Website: bh-photo
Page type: newsletter-management
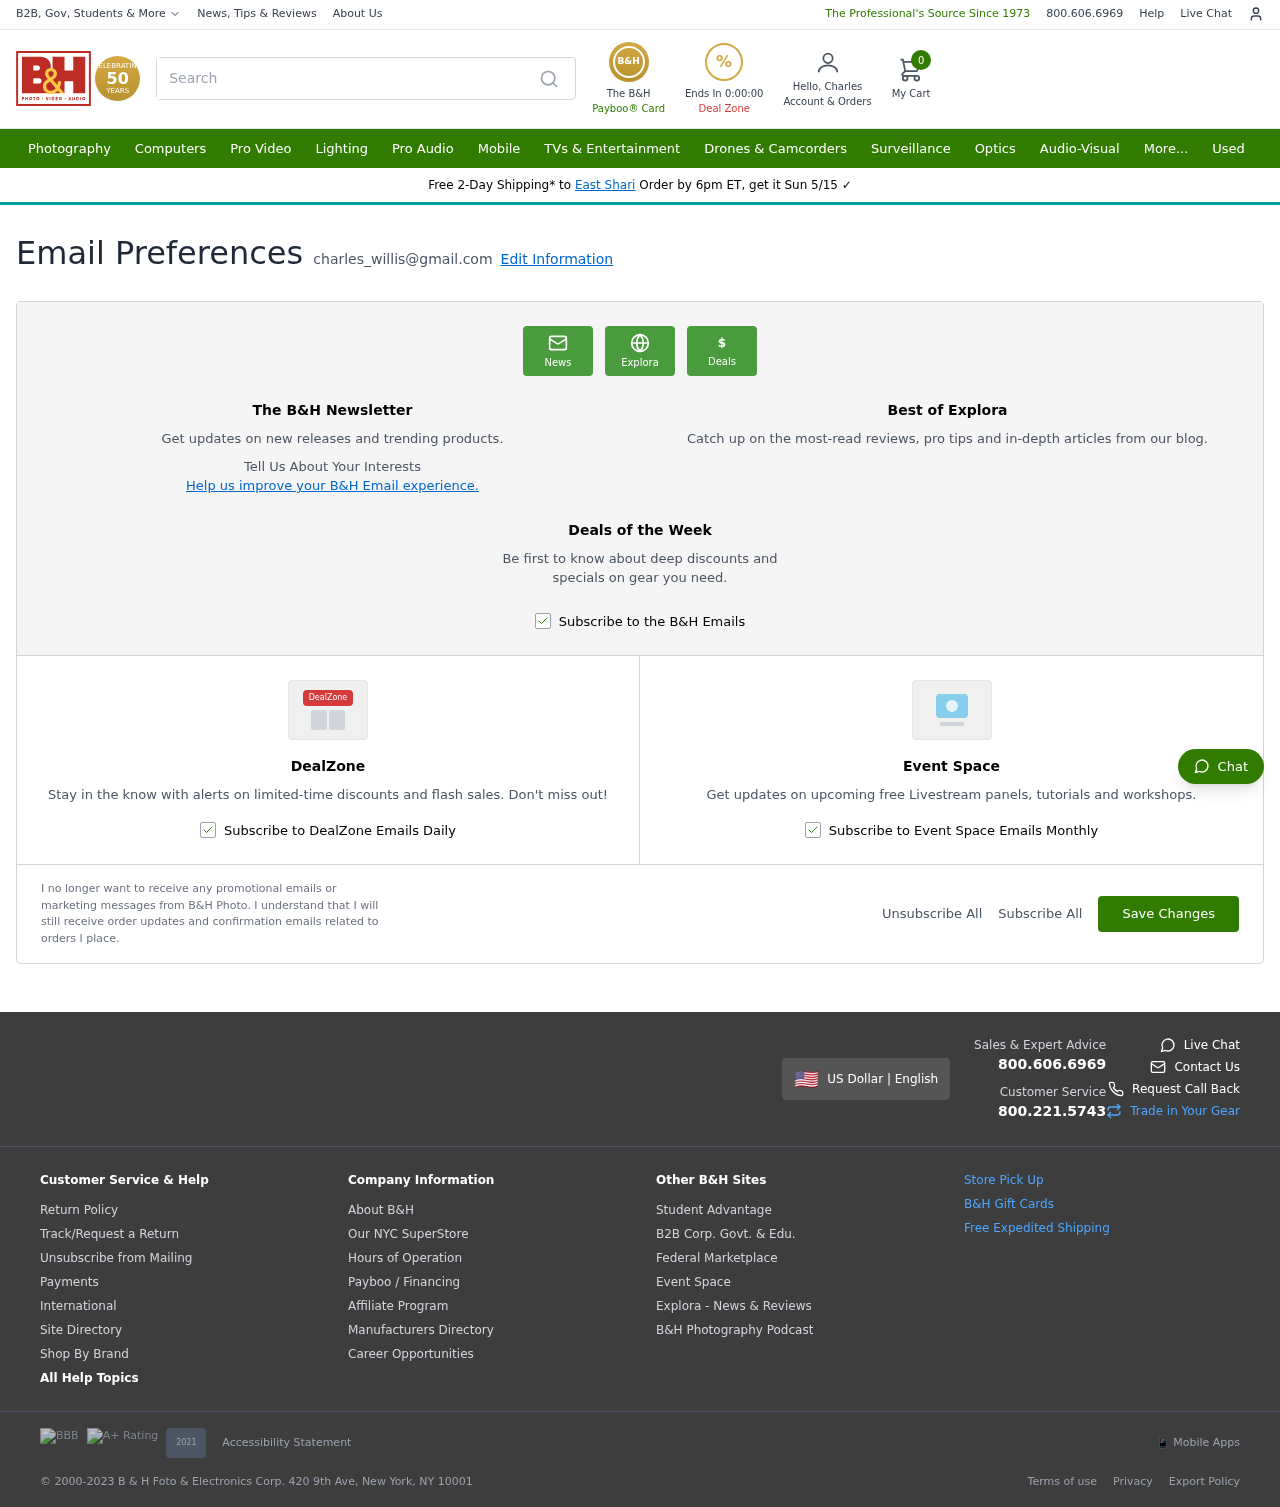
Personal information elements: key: PII_CITY
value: East Shari
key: PII_EMAIL
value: charles_willis@gmail.com
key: PII_FIRSTNAME
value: Charles
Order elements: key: ORDER_DEAL_END
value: Ends In 0:00:00
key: ORDER_NUM_ITEMS
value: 0
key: ORDER_DELIVERY_DATE
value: Sun 5/15
Search elements: key: HEADER_SEARCH
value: Search